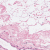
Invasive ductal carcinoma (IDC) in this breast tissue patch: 0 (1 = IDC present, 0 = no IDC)